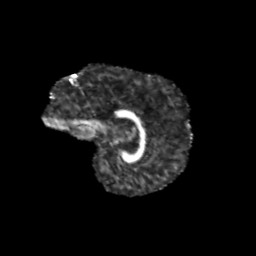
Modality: FA
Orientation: sagittal
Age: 10
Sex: female
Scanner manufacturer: siemens
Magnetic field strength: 3 T
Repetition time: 3.8 s
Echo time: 0.07 s